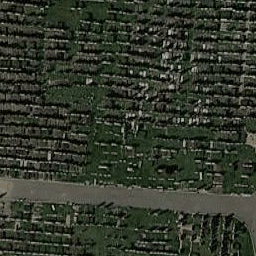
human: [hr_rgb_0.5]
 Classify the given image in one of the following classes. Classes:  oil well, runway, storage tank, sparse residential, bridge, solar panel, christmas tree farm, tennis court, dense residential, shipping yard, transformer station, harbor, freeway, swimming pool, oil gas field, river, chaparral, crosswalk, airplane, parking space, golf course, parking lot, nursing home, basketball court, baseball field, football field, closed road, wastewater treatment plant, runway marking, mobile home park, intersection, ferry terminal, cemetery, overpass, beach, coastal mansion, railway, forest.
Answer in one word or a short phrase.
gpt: cemetery